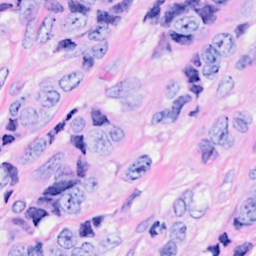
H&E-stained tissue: Breast